Interaction volume radius: 5 \u00c5
Interaction volume height: 15 \u00c5
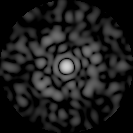
Disorder parameter: 0.8277